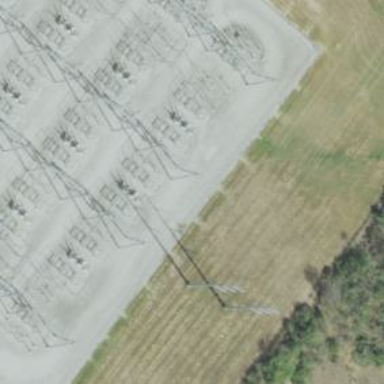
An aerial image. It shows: Power tower.